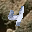
Label: 4